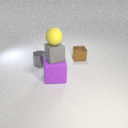
small gray rubber cube below small yellow rubber sphere